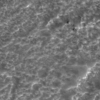
Label: not_dusty